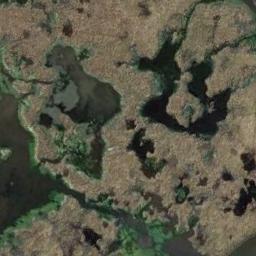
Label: wetland